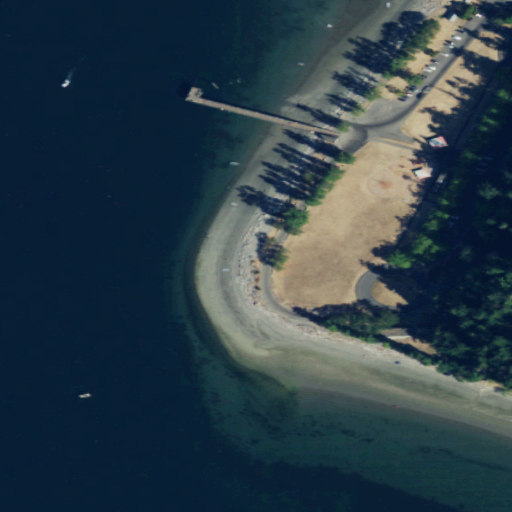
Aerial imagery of cape in Washington named Kayak Point containing open water, barren land, low intensity development, evergreen forest, grassland, medium intensity development, mixed forest, high intensity development, and open development